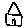
Label: house